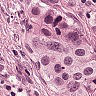
Metastatic tissue present: yes